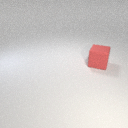
large red rubber cube